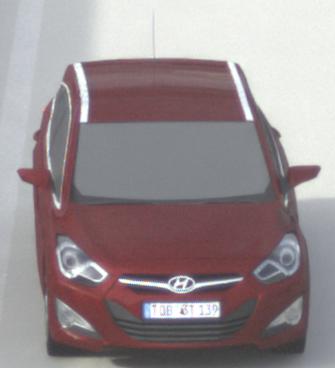
Make: Hyundai
Model: i40 Kombi 1.6 GDI
Detailed model: i40 (VF) Kombi
Model produced from: 2012/08
Model produced until: 2013/09
Doors: 5
Color: red
Road condition: dry road
Daytime: morning or afternoon
Contrast: low contrast